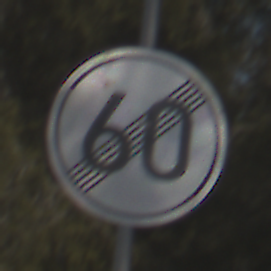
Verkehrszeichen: EndeGeschwindigkeit60
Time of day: Midday
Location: Outdoor (Nature)
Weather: PartlyCloudy
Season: NotSpecified
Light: Natural